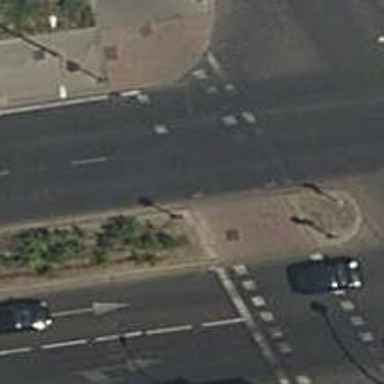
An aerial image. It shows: Zebra crossing with traffic signals.